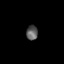
Tissue: lung
Cell type: Epithelial cells
Senescence score: 0.2142
Nuclear area (px): 167
Mean DAPI intensity: 91.12